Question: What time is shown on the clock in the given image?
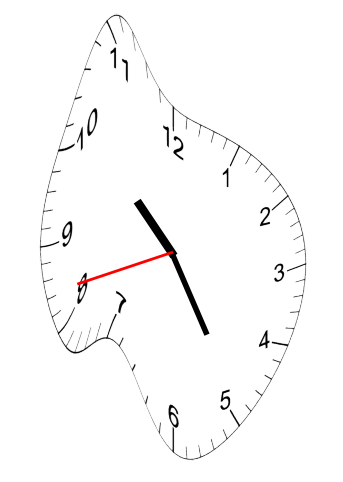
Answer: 10:24:42